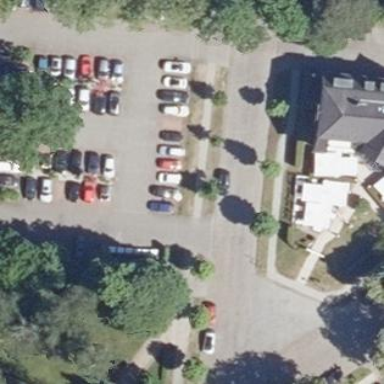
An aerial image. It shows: Parking aisle with paving stones surface.